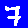
Digit: 7